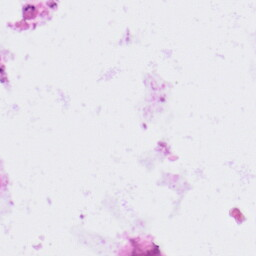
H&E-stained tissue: Colon